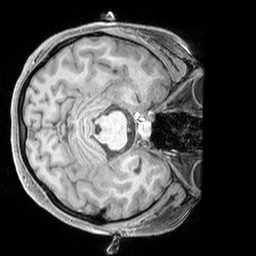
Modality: T1w
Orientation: axial
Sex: female
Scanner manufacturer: siemens
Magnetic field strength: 3 T
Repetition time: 2.3 s
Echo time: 0.00226 s